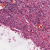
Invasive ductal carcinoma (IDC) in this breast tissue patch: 0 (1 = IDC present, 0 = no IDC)